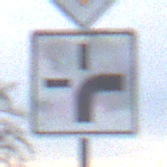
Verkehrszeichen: VerlaufVorfahrtsstrasse3
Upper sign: Vorfahrtsstrasse
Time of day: MorningAfternoon
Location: Outdoor (Suburban)
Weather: Overcast
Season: NotSpecified
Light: Natural